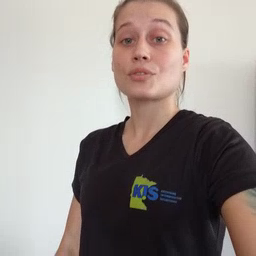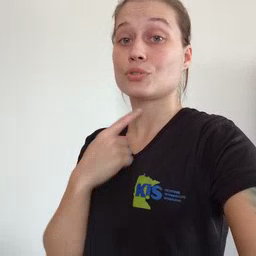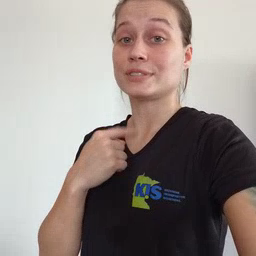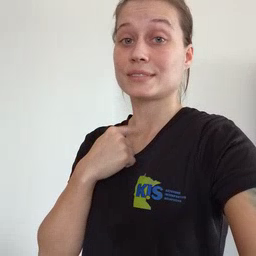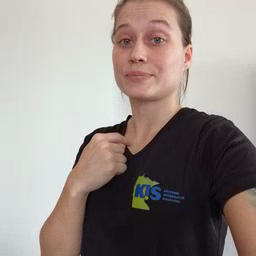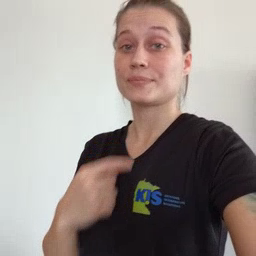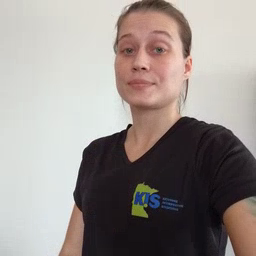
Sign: thirsty